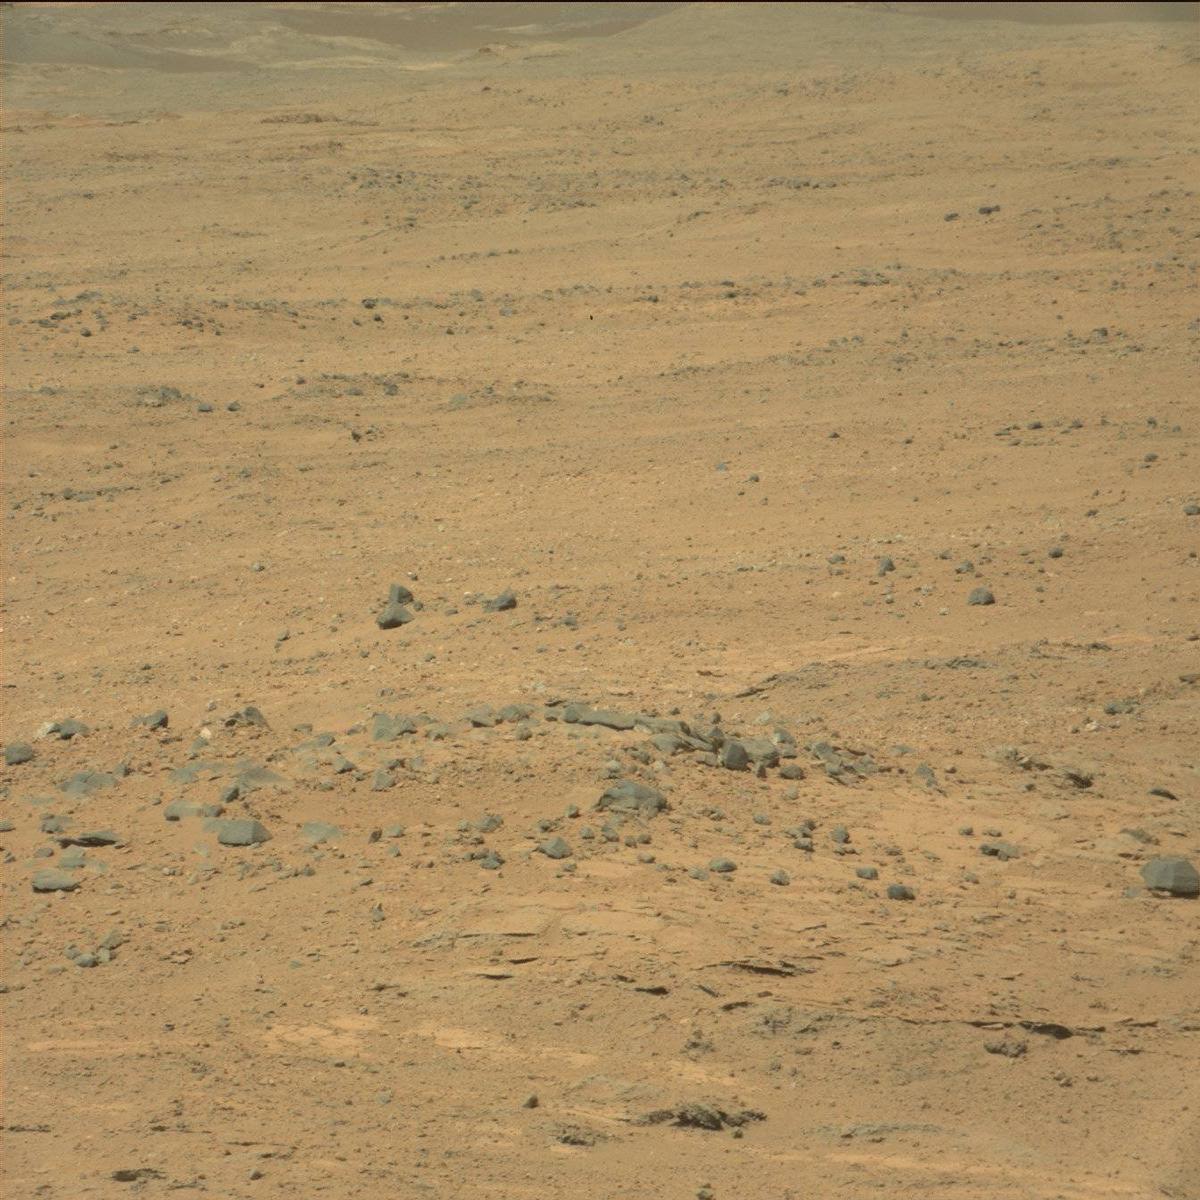
Terrain classes present: Bedrock, Ridge, Rock, Sand / Soil